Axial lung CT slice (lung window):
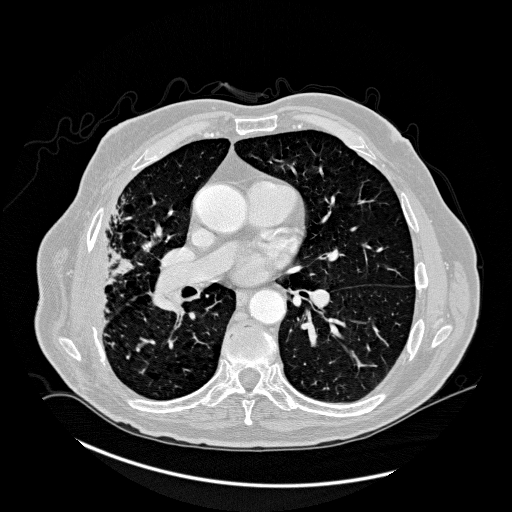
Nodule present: no